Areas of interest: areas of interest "Golf Course"
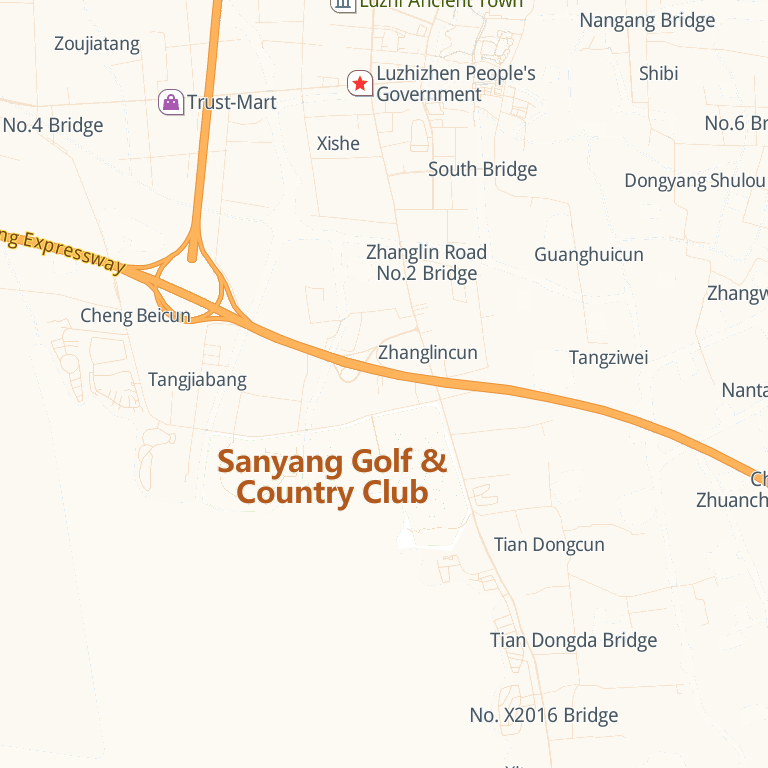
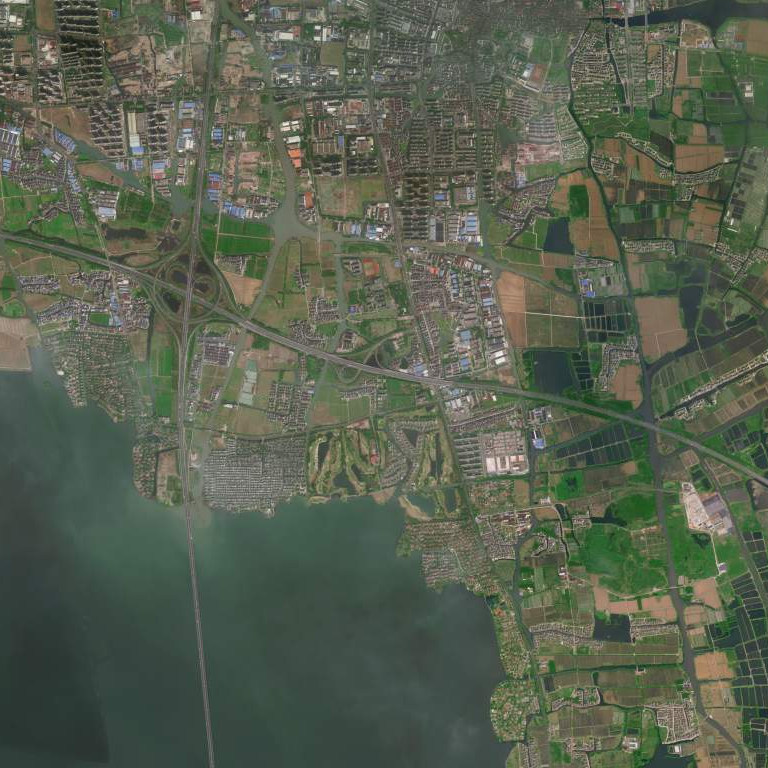